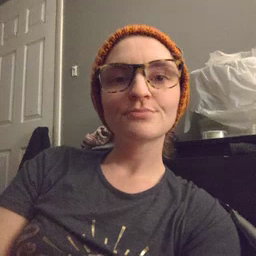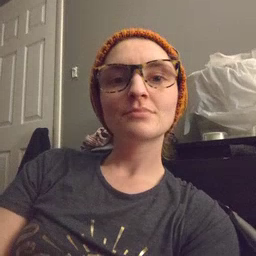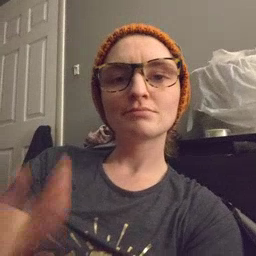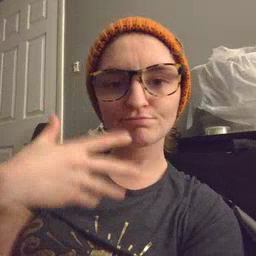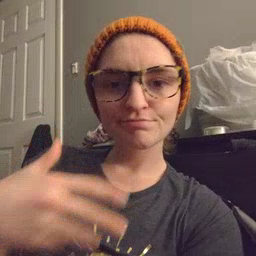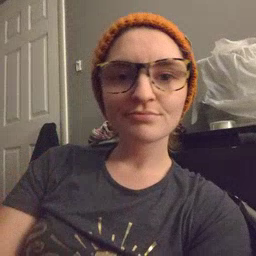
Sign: sad